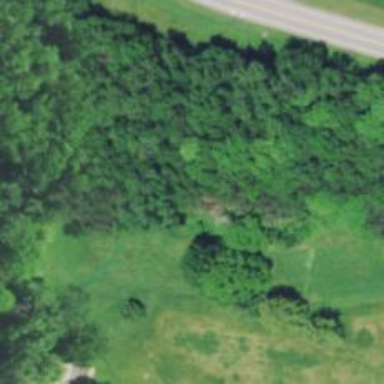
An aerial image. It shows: Disc golf tee area.